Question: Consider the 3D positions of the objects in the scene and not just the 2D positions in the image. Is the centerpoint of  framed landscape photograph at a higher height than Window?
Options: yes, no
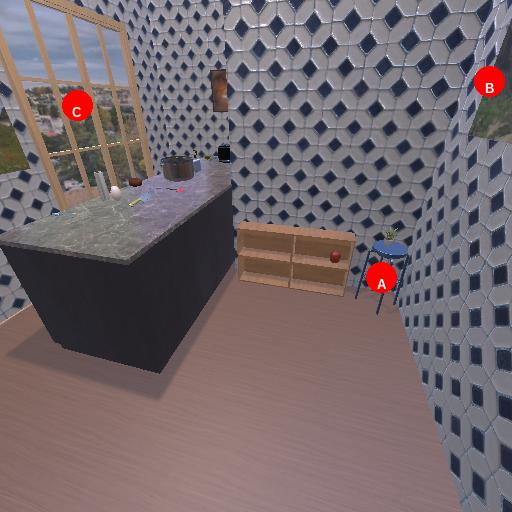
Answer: yes